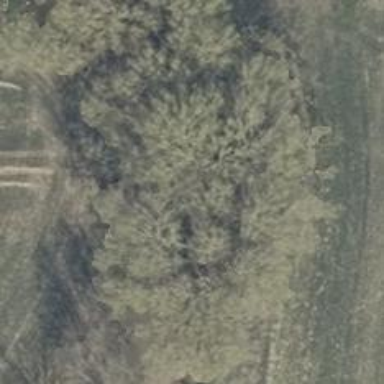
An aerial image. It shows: Row of deciduous broadleaved trees.